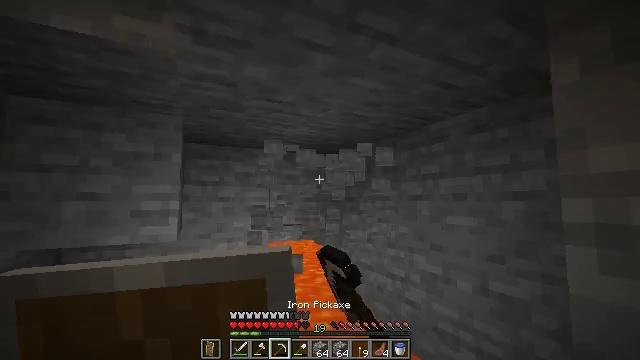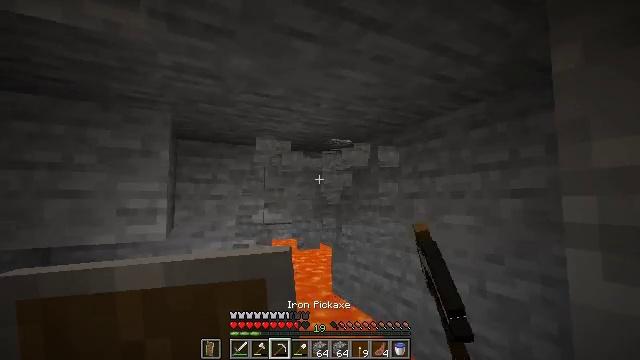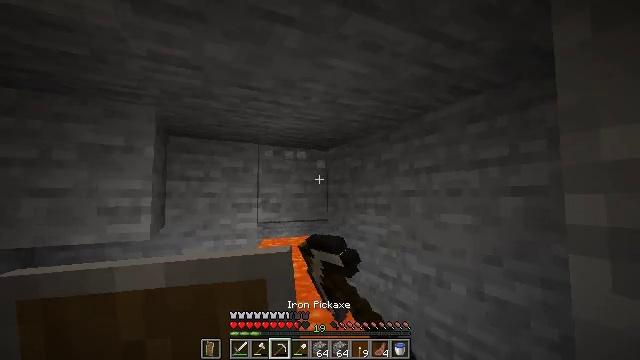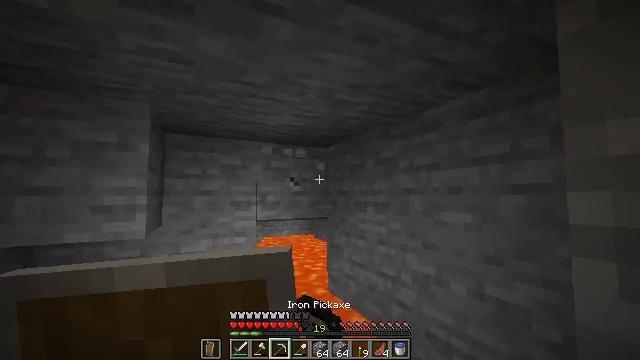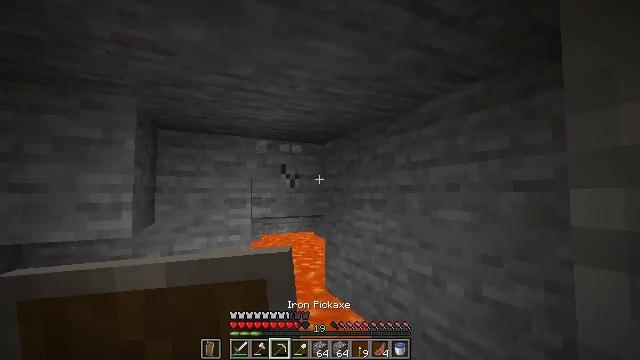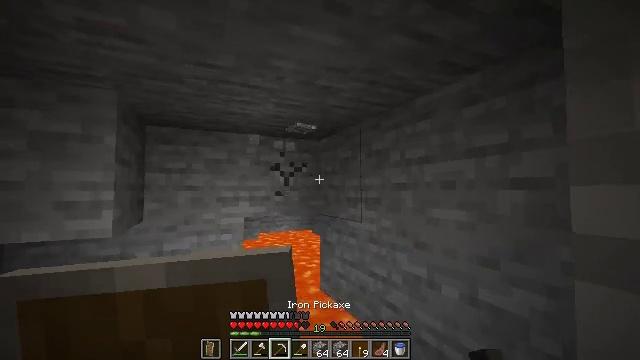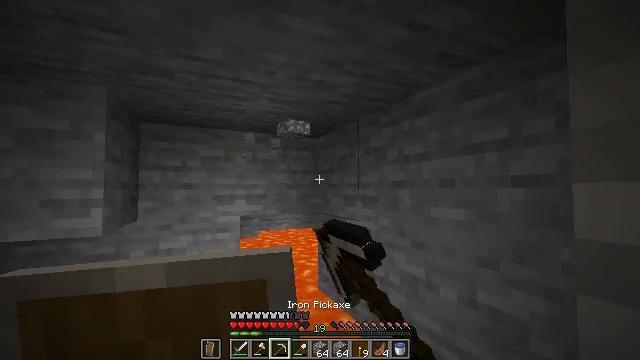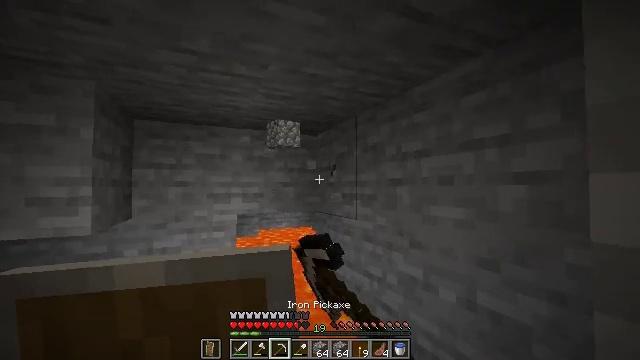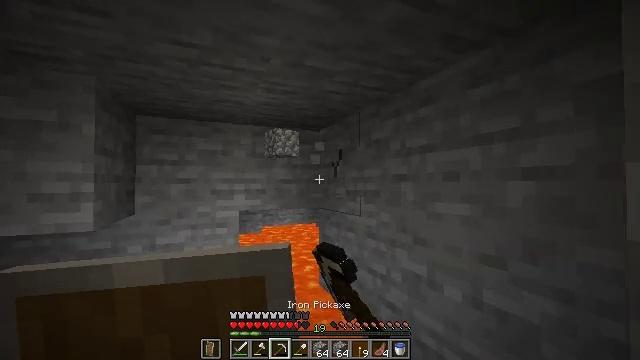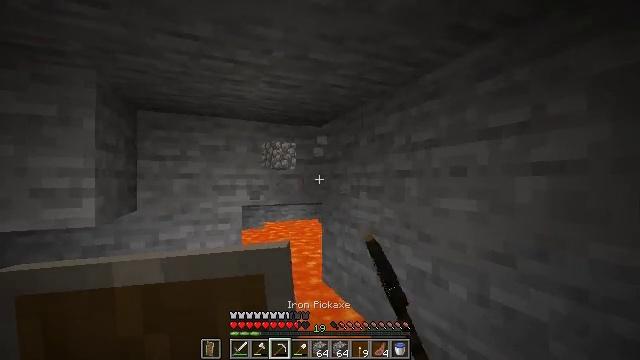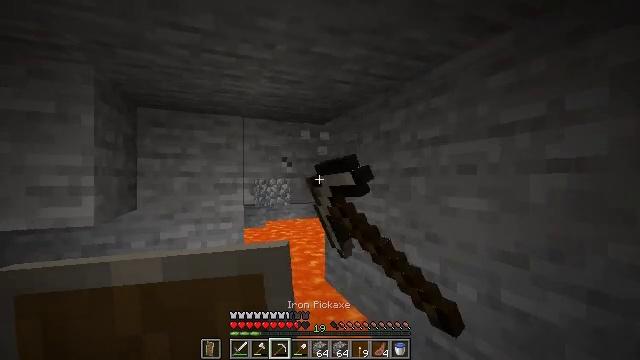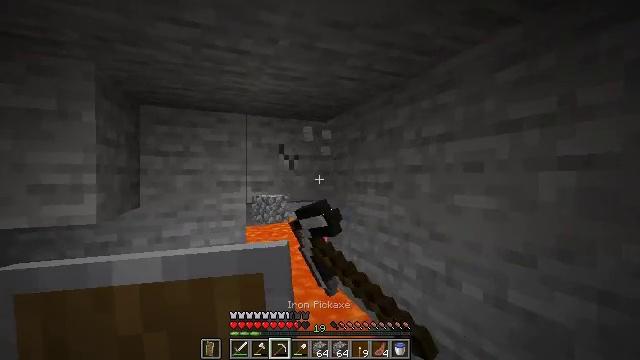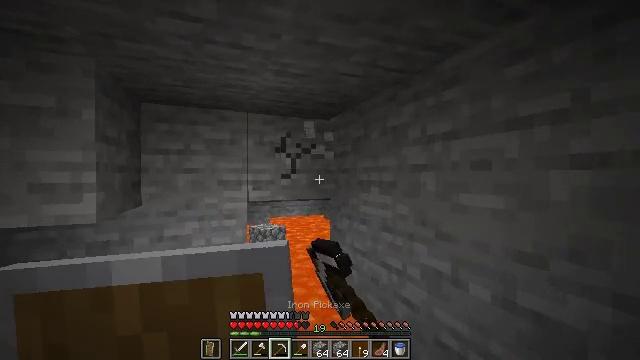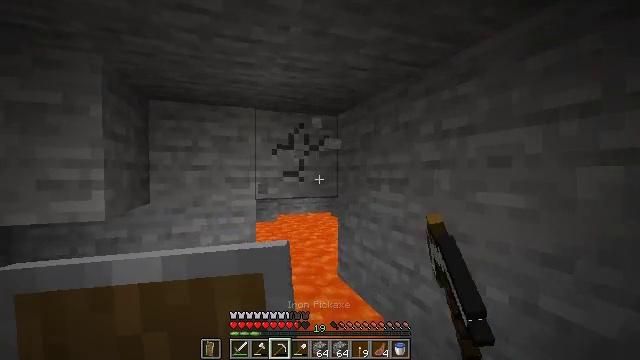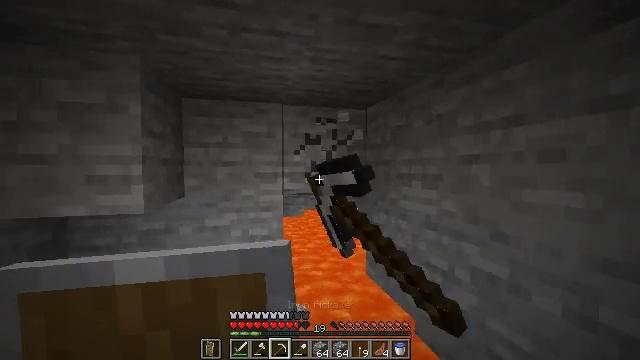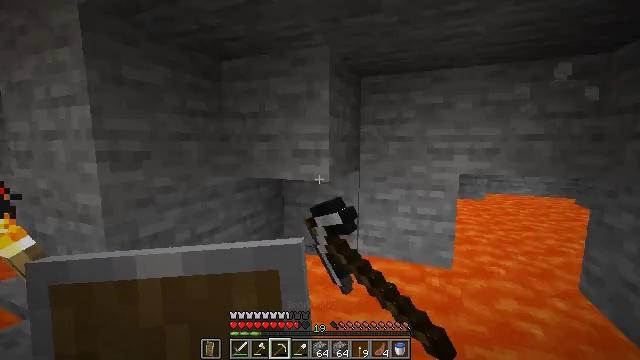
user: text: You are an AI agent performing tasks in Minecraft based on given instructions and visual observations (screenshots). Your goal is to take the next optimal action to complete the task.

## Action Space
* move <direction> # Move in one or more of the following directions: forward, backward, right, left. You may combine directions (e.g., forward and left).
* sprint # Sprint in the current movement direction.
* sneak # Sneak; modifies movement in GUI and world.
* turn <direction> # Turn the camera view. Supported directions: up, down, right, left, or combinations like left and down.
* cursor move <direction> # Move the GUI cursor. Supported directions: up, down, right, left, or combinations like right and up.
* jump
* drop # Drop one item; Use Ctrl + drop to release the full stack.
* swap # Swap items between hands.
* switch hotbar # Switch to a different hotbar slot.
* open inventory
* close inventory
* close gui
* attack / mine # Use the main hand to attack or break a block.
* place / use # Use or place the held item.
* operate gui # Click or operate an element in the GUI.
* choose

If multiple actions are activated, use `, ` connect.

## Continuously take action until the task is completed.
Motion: motion action
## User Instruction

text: Mine the coal ore underground.
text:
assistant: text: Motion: move forward and move right, sneak, attack / mine
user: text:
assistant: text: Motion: move forward and move right, sneak, attack / mine
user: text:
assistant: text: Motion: move forward and move right, sneak, attack / mine
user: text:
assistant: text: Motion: move forward and move right, sneak, attack / mine
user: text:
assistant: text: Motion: move forward and move right, sneak, attack / mine
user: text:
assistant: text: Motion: move forward and move right, sneak, attack / mine
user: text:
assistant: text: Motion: move forward and move right, sneak, attack / mine
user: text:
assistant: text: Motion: move forward and move right, sneak, attack / mine
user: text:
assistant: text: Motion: move forward and move right, sneak, attack / mine
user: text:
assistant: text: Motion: move forward and move right, sneak, attack / mine
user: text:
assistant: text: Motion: move forward and move right, sneak, attack / mine
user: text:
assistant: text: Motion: move forward and move right, sneak, attack / mine
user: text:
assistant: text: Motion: move forward and move right, sneak, turn left, attack / mine
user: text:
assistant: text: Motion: move forward and move right, sneak, turn left and down, attack / mine
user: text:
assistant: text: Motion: move forward and move right, sneak, turn left and down, attack / mine
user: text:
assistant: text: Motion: move forward, sneak, turn left and down
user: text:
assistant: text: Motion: move forward, sneak, turn left and down
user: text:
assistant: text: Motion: move forward, sneak, turn left and down
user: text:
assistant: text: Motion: move forward, sneak, turn left and down
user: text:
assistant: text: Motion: move forward, sneak, turn left
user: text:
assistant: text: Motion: move forward, sneak, turn left
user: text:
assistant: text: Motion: move forward, sneak, turn left
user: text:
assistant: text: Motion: move forward, sneak, turn left
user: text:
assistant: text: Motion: move forward, sneak, turn left
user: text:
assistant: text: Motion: move forward, sneak, turn left
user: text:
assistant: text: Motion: move forward, sneak
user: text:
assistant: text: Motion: move forward, sneak
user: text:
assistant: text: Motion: move forward, sneak
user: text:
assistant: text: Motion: move forward, sneak
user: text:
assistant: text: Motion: move forward, sneak